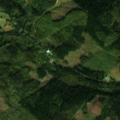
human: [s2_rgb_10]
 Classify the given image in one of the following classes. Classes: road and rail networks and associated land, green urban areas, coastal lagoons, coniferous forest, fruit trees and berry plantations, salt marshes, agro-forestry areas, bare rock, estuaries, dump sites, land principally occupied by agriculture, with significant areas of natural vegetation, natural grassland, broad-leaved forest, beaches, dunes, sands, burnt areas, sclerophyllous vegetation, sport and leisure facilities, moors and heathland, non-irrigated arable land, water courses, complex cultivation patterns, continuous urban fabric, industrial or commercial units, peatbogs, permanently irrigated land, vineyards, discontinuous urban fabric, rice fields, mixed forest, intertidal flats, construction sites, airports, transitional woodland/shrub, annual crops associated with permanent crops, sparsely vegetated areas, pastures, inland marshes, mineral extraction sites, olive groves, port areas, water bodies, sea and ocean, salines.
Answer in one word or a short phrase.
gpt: coniferous forest, mixed forest, transitional woodland/shrub